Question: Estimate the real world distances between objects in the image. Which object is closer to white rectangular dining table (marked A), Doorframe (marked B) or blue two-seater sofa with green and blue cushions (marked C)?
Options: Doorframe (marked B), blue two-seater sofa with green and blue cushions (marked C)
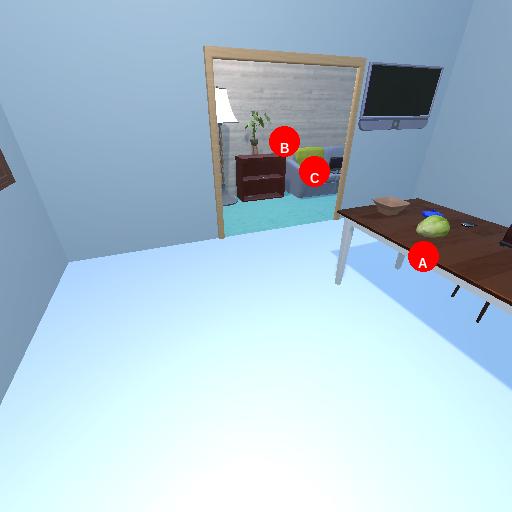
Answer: Doorframe (marked B)